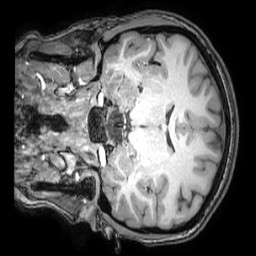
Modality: T1w
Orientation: coronal
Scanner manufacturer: philips
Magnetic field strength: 3 T
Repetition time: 0.008 s
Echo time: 0.0035 s